Interaction volume radius: 10 \u00c5
Interaction volume height: 20 \u00c5
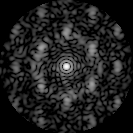
Disorder parameter: 0.6995